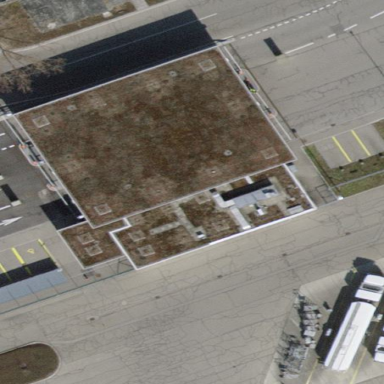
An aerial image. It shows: Transportation building.